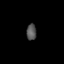
Tissue: skin
Cell type: Epithelial cells
Senescence score: 0.2737
Nuclear area (px): 157
Mean DAPI intensity: 83.707